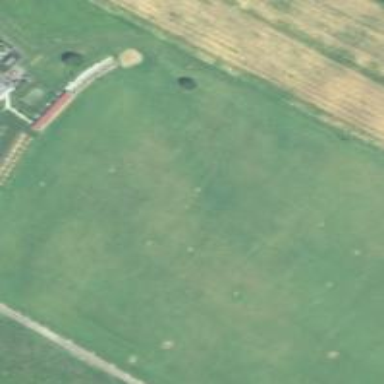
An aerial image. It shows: Recreation ground.